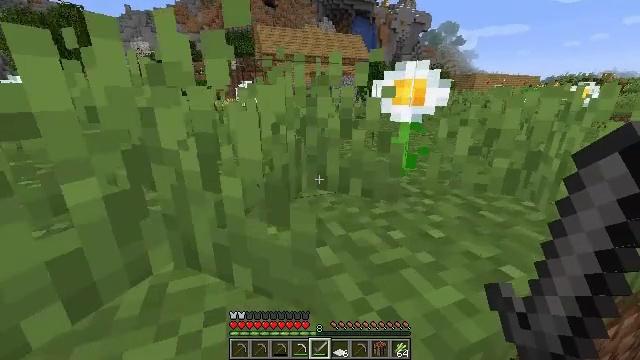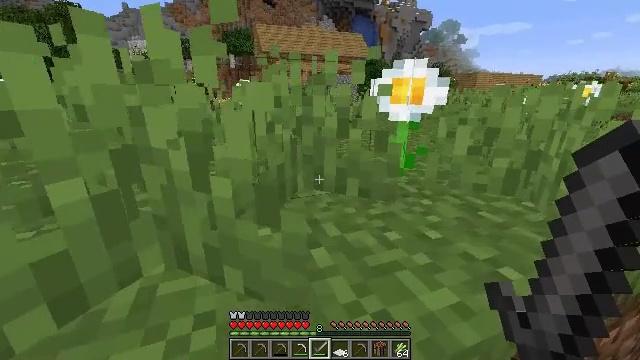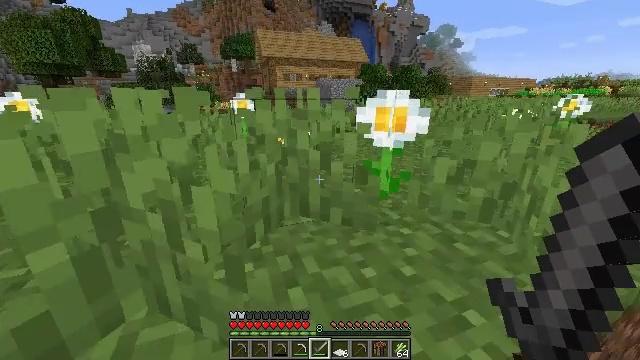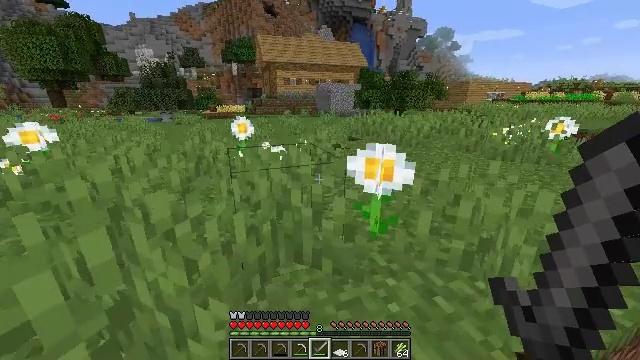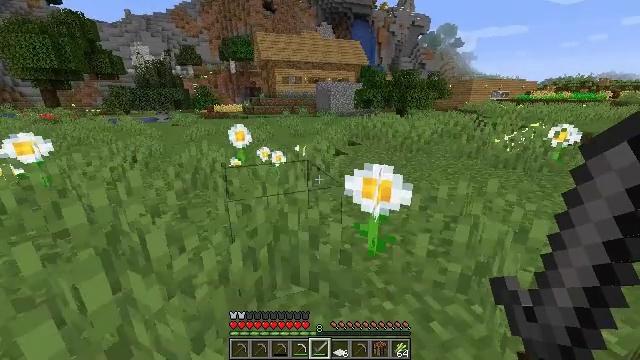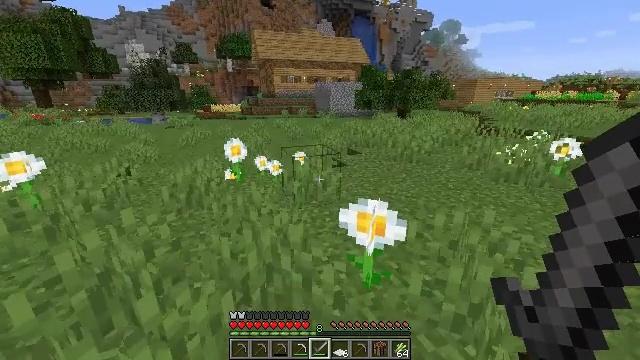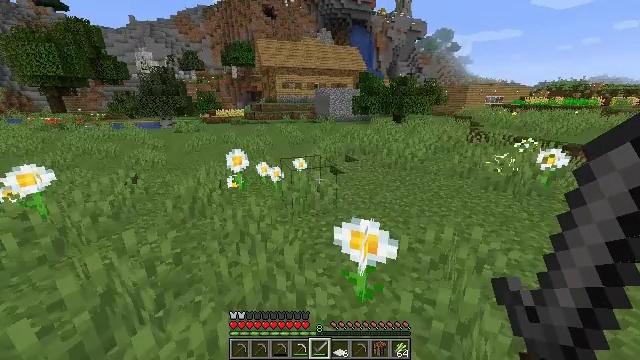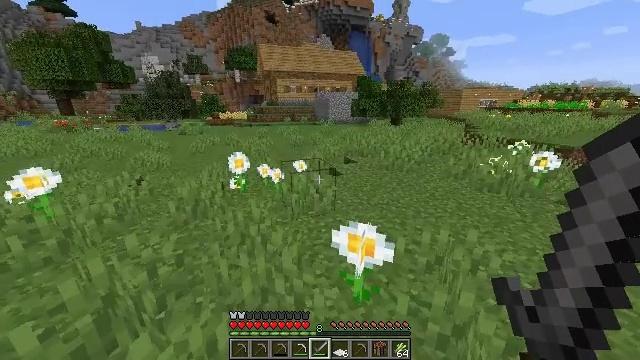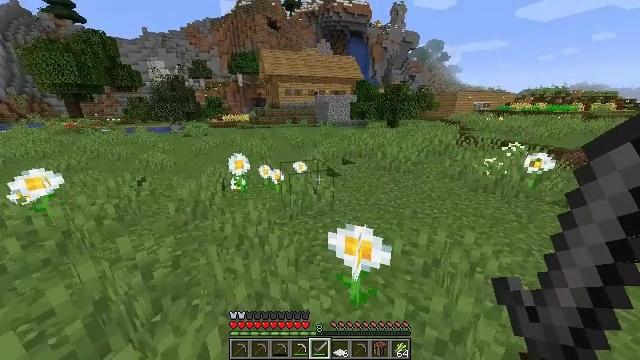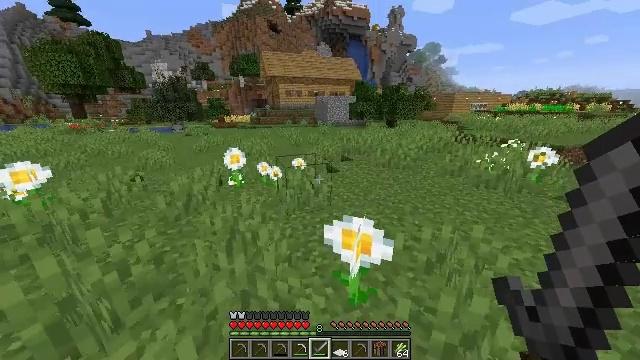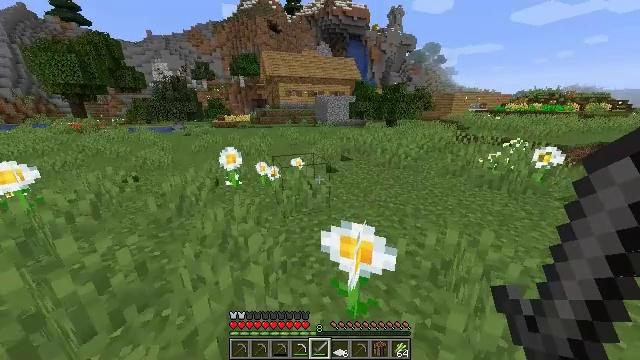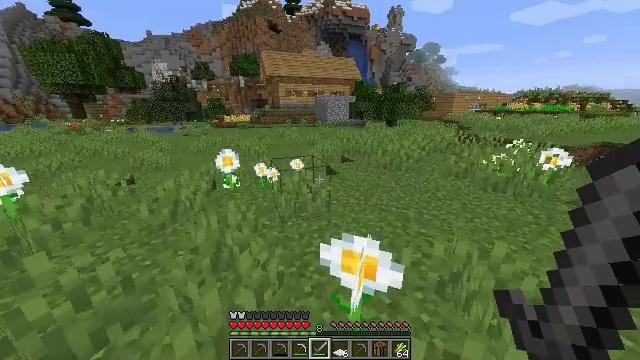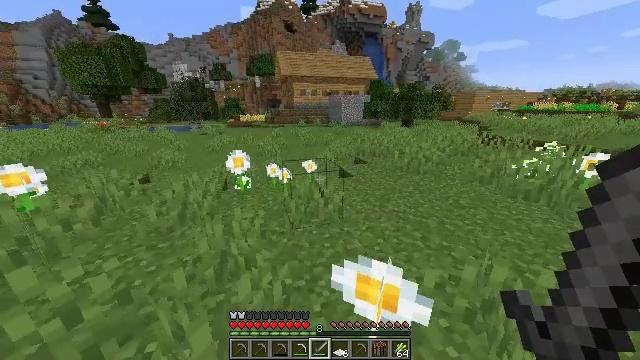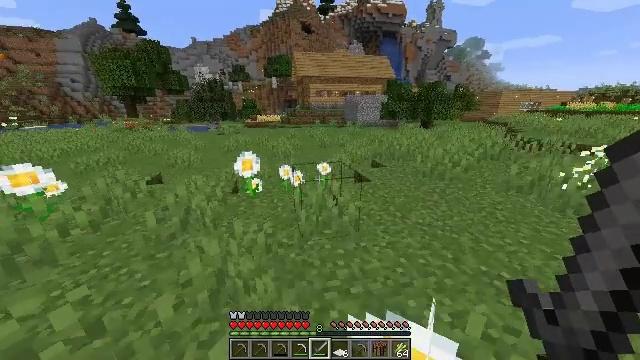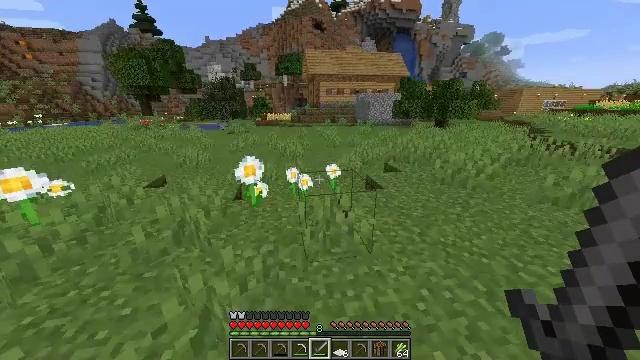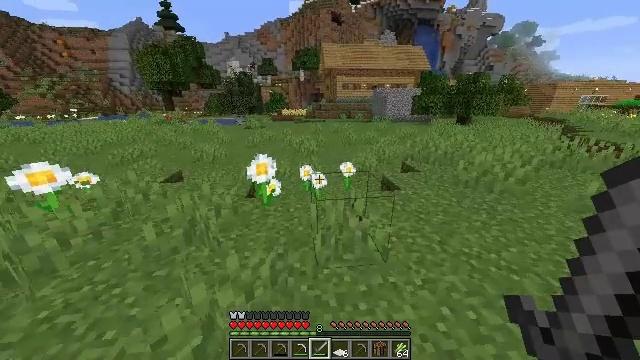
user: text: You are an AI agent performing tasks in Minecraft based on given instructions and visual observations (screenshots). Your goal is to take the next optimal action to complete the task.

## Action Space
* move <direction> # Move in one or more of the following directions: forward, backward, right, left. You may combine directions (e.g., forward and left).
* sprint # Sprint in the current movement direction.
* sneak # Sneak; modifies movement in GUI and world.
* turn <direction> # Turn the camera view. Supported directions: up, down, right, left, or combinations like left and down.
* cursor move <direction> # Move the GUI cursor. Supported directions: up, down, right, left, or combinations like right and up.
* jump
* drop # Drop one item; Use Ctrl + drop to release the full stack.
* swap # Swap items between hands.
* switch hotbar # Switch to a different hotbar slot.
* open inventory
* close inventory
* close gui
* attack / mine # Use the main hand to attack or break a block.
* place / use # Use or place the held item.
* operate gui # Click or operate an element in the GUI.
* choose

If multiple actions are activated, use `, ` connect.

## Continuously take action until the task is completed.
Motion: motion action
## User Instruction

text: Hunt a chicken.
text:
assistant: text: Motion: move forward, sprint
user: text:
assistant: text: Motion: move forward, sprint, jump
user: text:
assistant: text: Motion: move forward, sprint, jump
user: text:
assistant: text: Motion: move forward, sprint, jump
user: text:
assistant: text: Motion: move forward, sprint, jump
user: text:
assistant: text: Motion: move forward, sprint, jump
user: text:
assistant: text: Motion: move forward, sprint, jump
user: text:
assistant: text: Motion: move forward, sprint, jump
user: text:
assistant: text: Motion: move forward, sprint
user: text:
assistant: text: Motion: move forward, sprint
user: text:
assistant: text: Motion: move forward, sprint
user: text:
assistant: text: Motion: move forward, sprint, turn left
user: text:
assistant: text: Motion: move forward, sprint, turn left
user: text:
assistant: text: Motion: move forward, sprint, turn left
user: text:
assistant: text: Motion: move forward, sprint, turn left and down
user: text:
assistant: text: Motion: move forward, sprint, turn left and down
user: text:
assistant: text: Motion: move forward, sprint, turn left and down
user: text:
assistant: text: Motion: move forward, sprint, turn left and down
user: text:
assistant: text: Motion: move forward, sprint, turn down
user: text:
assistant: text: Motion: move forward, sprint
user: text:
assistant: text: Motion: move forward, sprint
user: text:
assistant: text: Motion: move forward, sprint, turn down
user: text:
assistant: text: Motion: move forward, sprint, turn left
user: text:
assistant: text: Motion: move forward, sprint
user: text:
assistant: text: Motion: move forward, sprint
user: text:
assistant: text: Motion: move forward, sprint
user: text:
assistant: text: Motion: move forward, sprint
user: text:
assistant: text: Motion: move forward, sprint
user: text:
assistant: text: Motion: move forward, sprint
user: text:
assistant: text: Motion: move forward, sprint